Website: ulta-beauty
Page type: address-validator
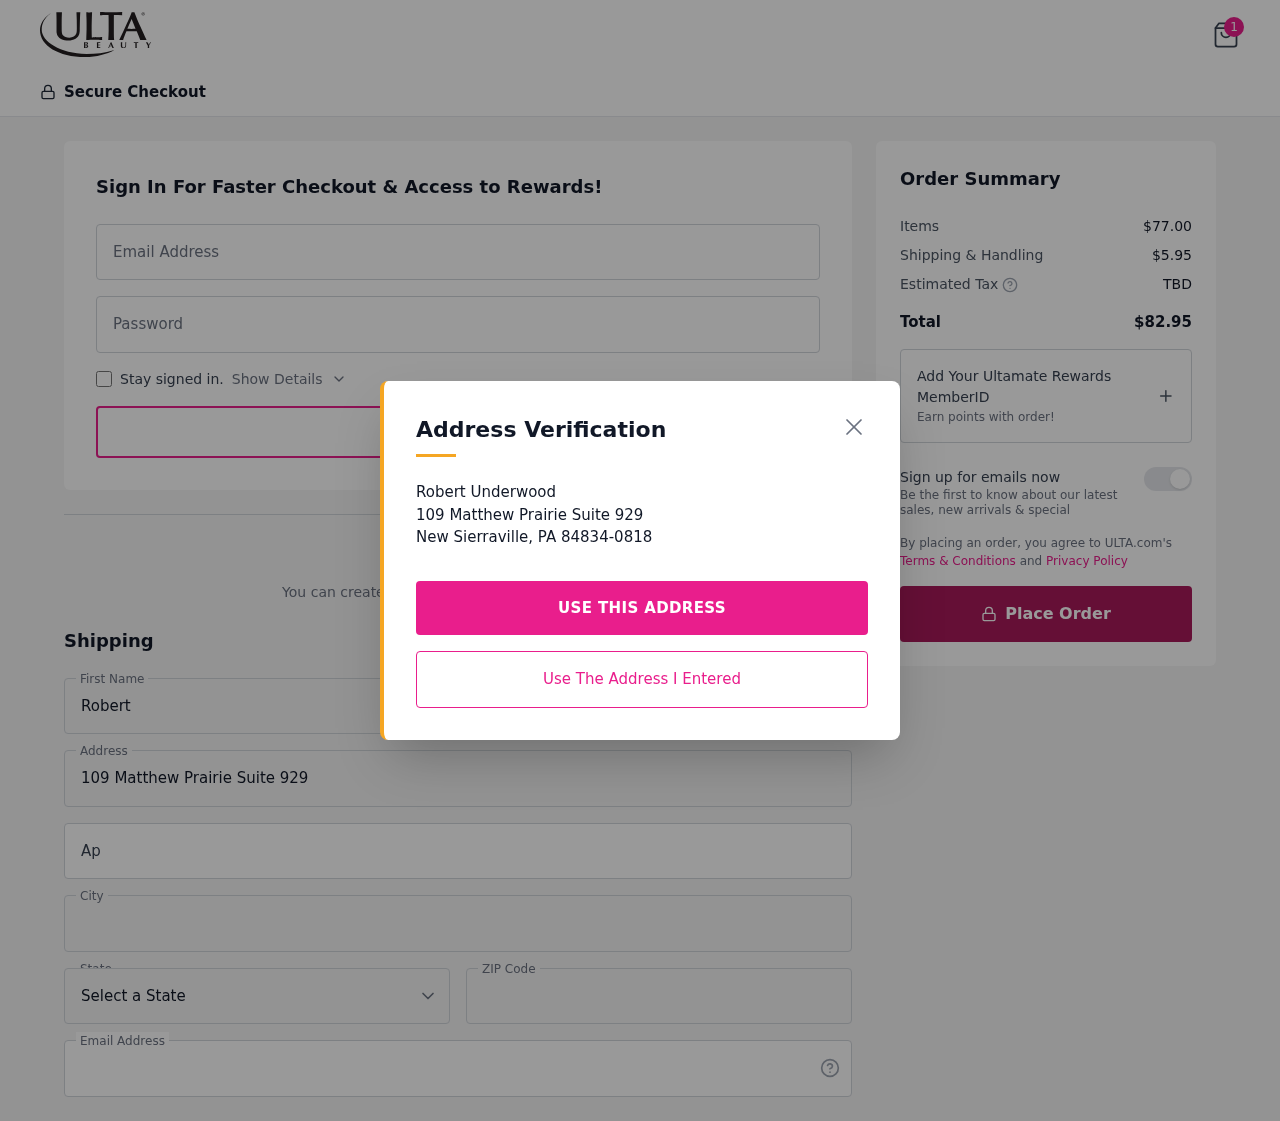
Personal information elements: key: PII_CITY
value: New Sierraville
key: PII_EMAIL
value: robertunderwood@yahoo.com
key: PII_FIRSTNAME
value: Robert
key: PII_LASTNAME
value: Underwood
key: PII_POSTCODE
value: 84834
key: PII_STATE_ABBR
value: PA
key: PII_STREET
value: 109 Matthew Prairie Suite 929
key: PII_STREET2
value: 109 Matthew Prairie Suite 929
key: PII_STREET2
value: Apt. 343
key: PII_FULLNAME2
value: Robert Underwood
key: PII_CITY2
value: New Sierraville
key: PII_STATE_ABBR2
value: PA
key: PII_POSTCODE_FULL
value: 84834
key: PII_POSTCODE_EXT
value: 0818
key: PII_POSTCODE_NUMERIC
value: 84834
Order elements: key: ORDER_NUM_ITEMS
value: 1
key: ORDER_SUBTOTAL
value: $77.00
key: ORDER_SHIPPING_COST
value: $5.95
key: ORDER_TOTAL
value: $82.95